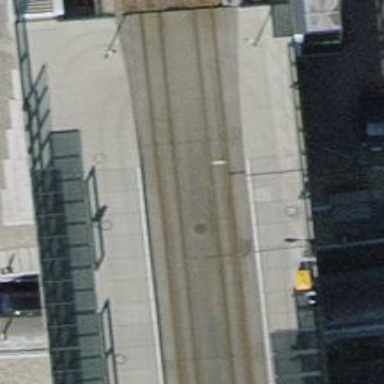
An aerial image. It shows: Tram stop with public transport stop position for trams.